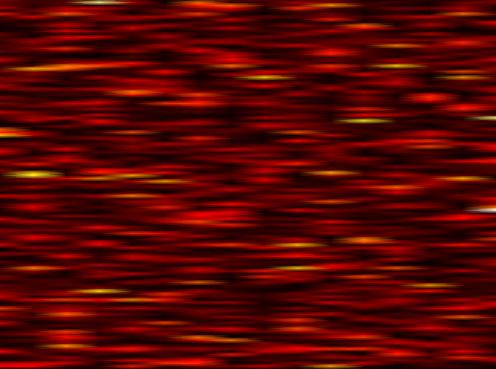
Label: WOLA